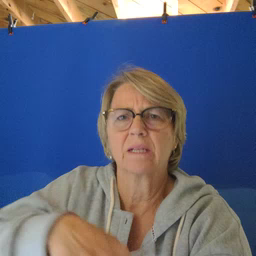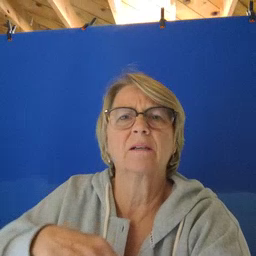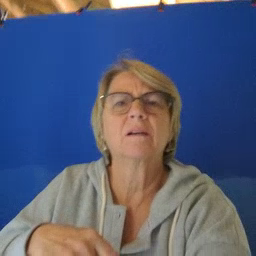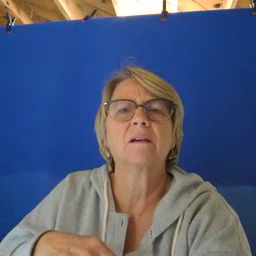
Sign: feet